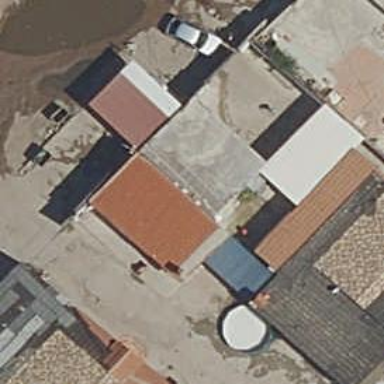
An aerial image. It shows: Residential building.